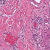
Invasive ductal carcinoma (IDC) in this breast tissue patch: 0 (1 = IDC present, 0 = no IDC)